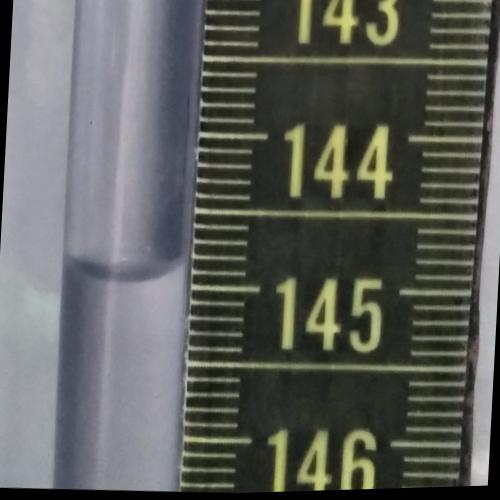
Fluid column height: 144.9 cm